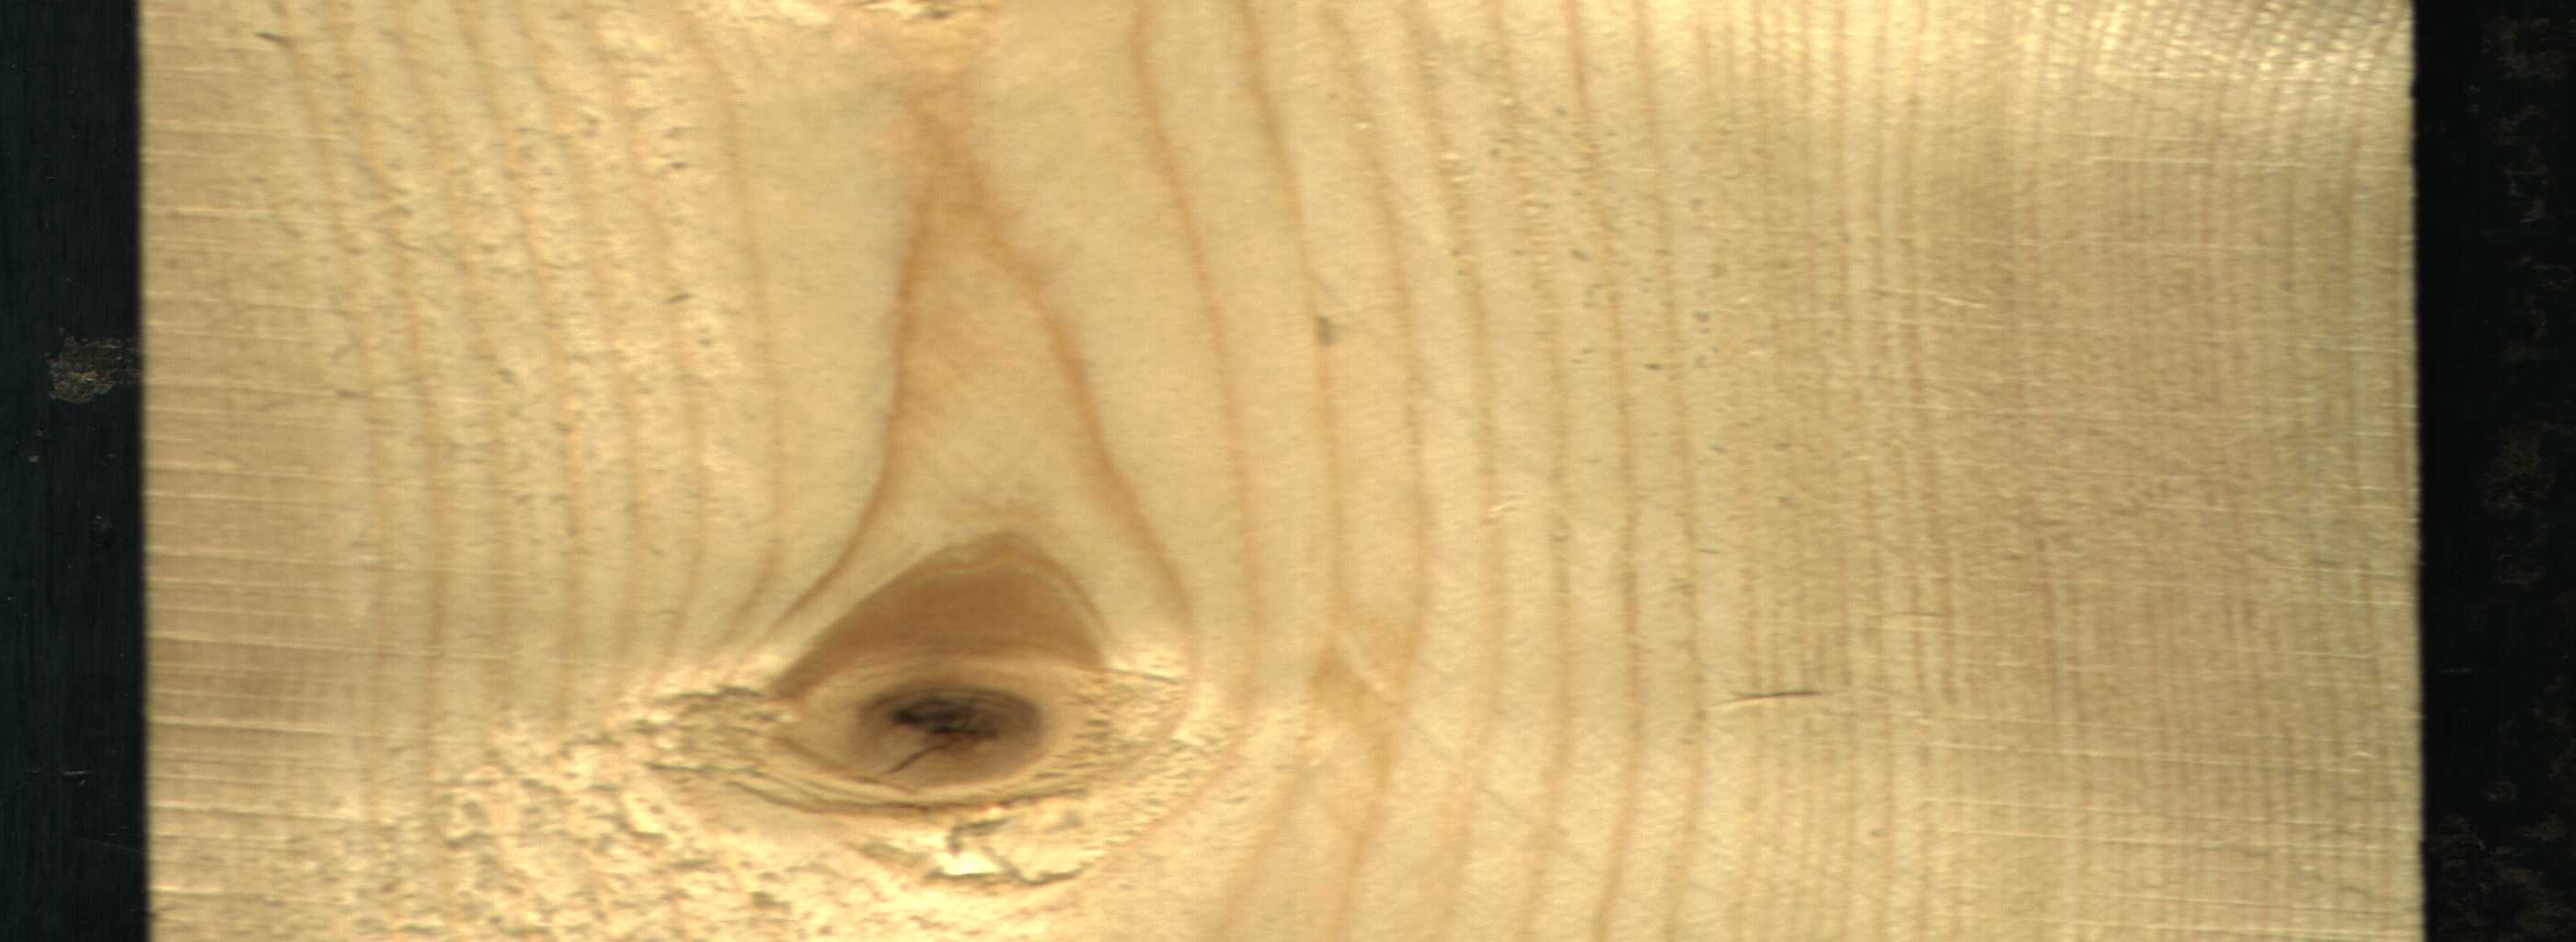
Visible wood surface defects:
Live_Knot